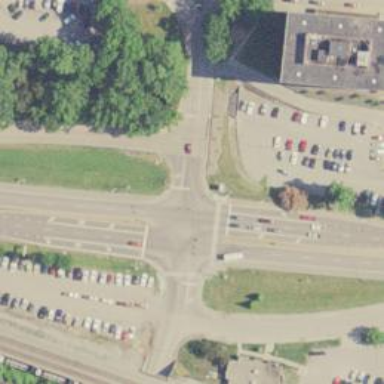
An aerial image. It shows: Marked crossing on footway.